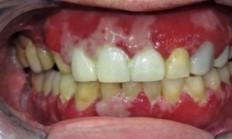
Condition: Gingivitis